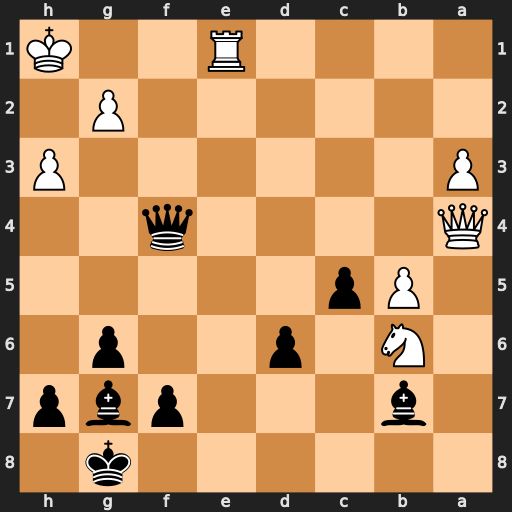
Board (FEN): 6k1/1b3pbp/1N1p2p1/1Pp5/Q4q2/P6P/6P1/4R2K
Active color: b
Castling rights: -
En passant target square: -
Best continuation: Bd4 Qa8+ Bxa8